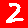
Digit: 2